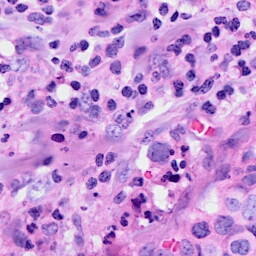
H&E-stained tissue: Breast